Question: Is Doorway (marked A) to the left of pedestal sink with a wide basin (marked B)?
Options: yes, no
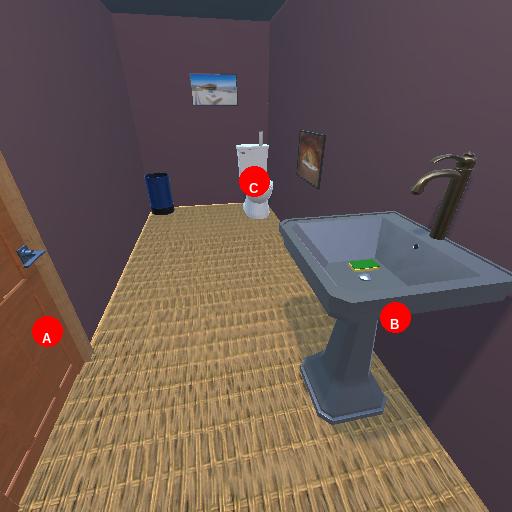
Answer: yes